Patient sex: M
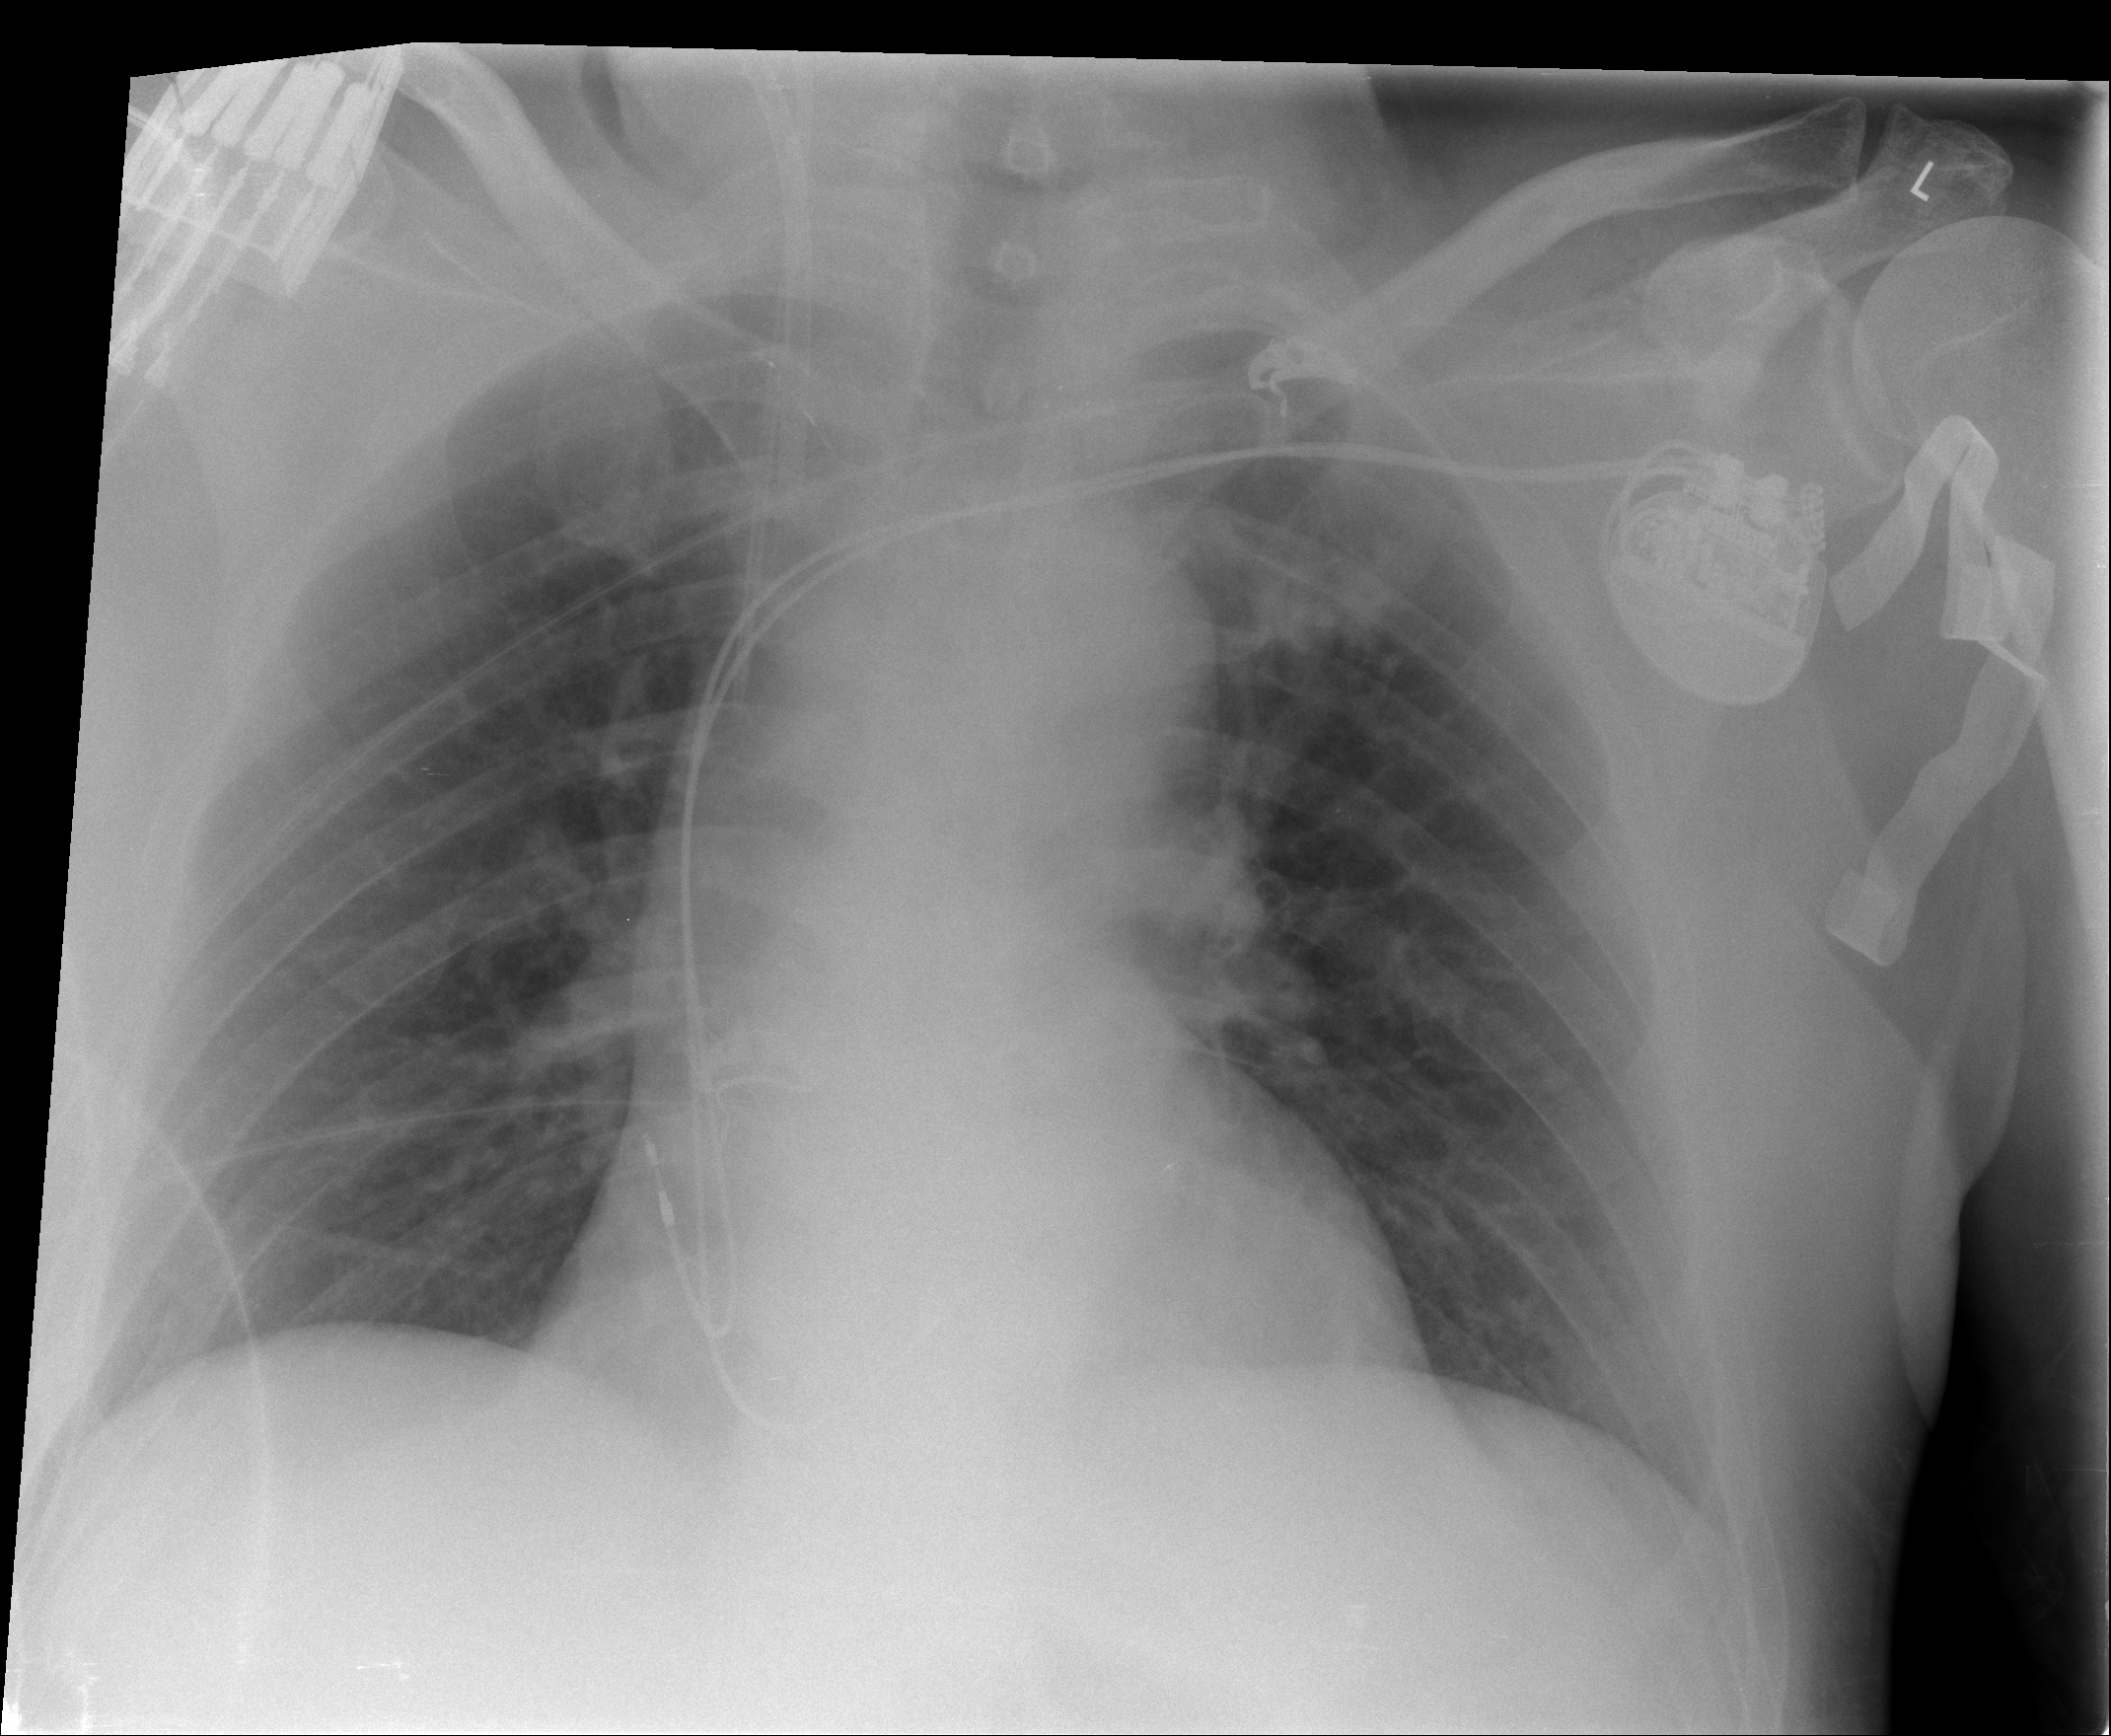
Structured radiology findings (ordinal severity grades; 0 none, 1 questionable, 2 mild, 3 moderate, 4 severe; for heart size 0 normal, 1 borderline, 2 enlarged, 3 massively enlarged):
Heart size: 2
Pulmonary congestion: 0
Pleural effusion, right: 0
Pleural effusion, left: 0
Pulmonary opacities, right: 0
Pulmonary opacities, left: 0
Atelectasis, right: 0
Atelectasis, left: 0